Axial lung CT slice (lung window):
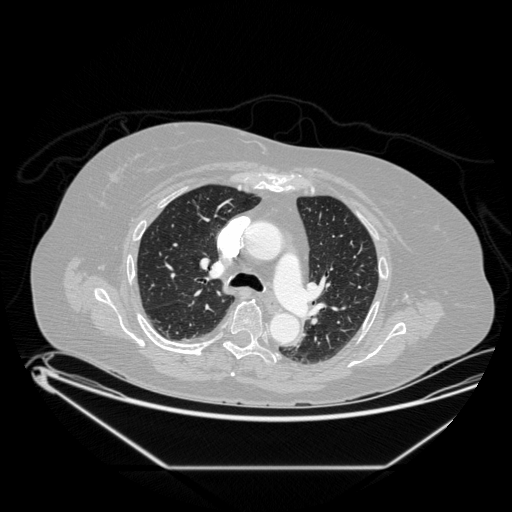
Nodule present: no